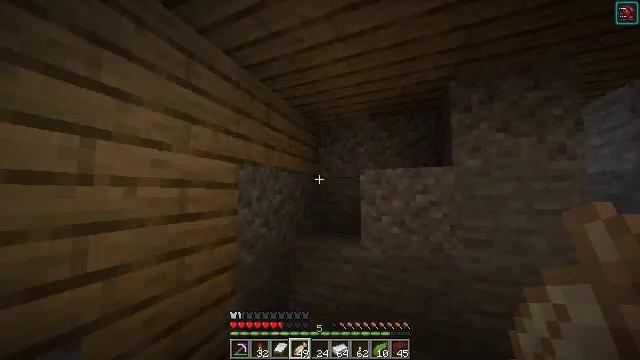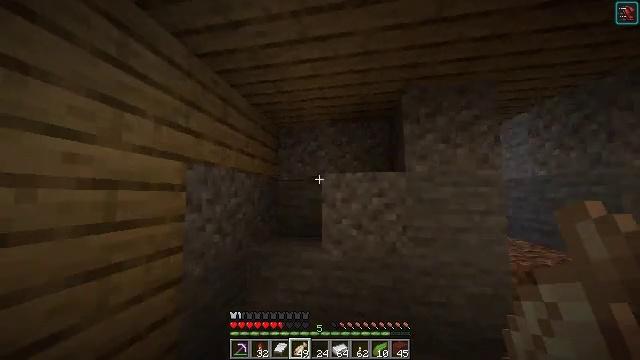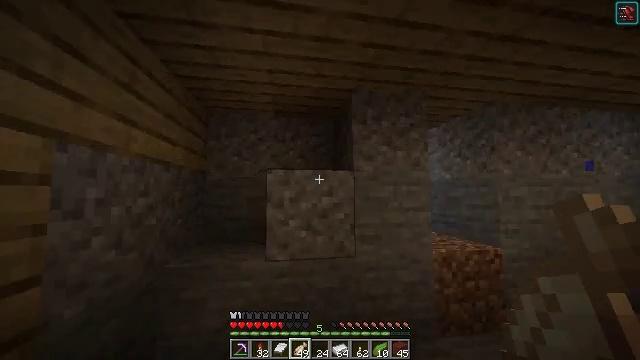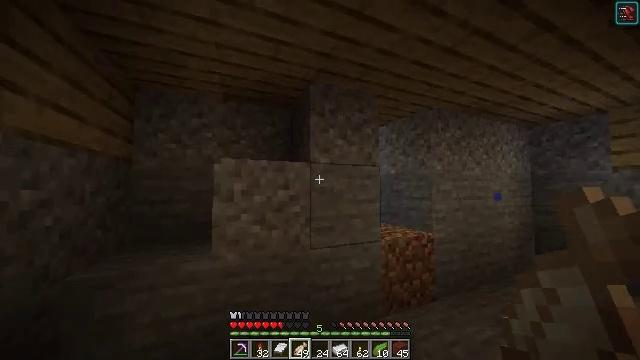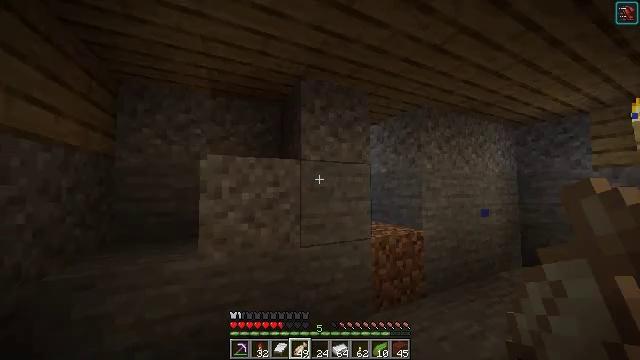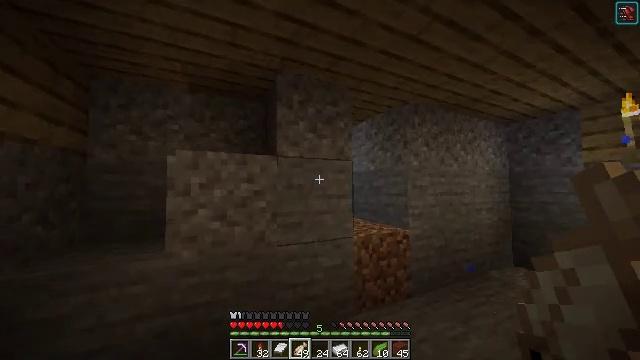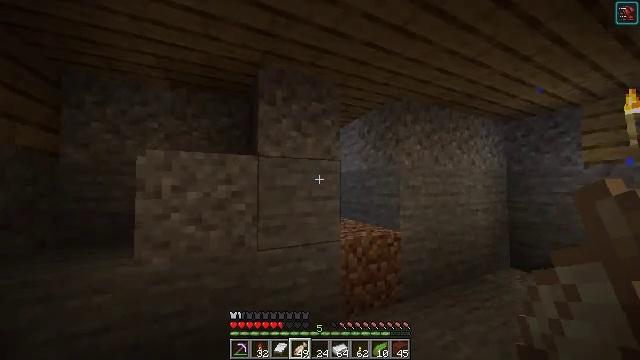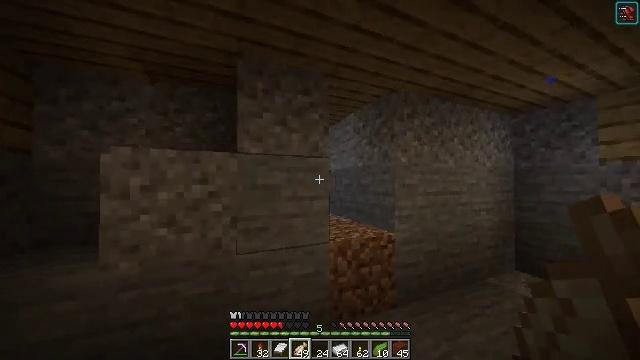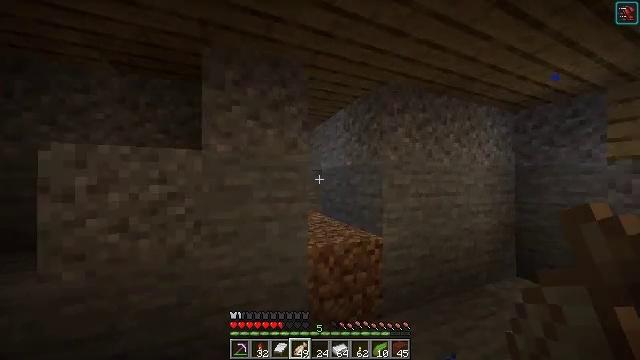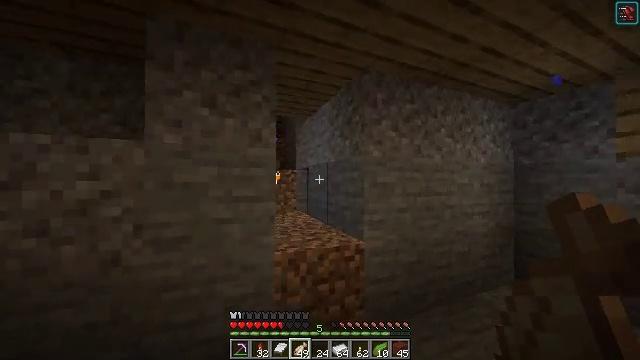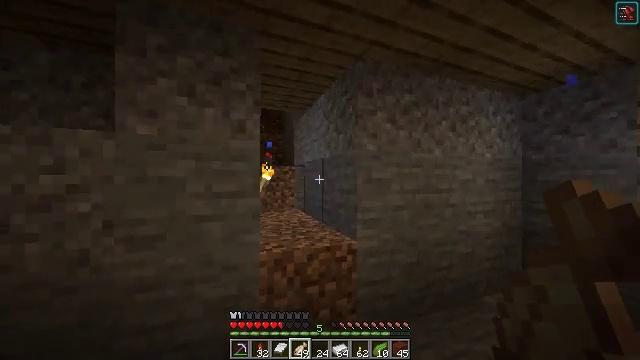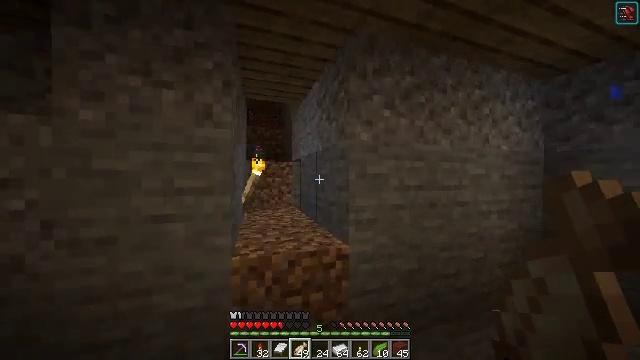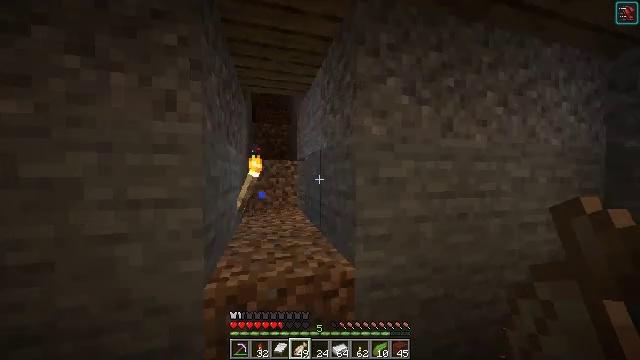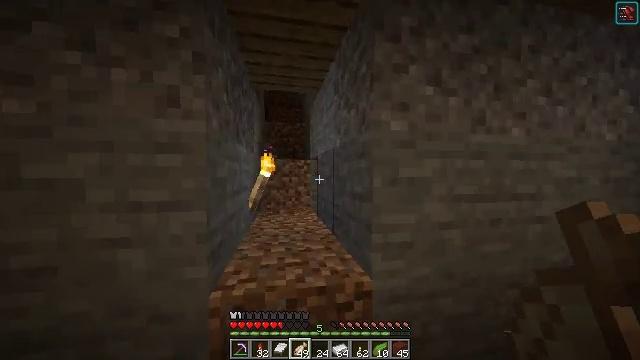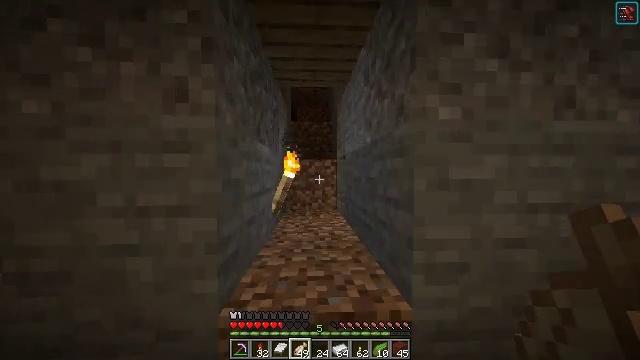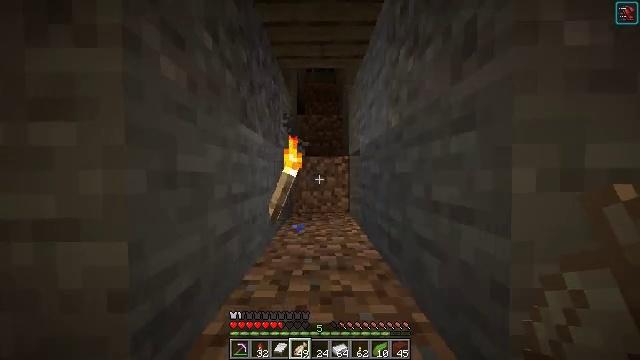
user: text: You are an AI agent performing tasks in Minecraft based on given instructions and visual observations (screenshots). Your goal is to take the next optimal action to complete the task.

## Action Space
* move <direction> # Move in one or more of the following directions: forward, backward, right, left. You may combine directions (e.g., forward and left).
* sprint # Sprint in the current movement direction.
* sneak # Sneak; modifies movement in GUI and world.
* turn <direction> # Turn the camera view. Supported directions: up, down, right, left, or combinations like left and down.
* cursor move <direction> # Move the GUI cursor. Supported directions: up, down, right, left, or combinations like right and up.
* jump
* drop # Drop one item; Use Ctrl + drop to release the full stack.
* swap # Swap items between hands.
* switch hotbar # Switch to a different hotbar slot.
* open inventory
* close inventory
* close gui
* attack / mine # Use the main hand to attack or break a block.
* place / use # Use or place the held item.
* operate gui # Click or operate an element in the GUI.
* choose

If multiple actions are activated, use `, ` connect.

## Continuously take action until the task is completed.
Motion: motion action
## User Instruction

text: Craft iron nugget in the crafting table.
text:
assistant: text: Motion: move forward, turn right
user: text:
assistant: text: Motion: turn right
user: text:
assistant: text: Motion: move right, turn right and down
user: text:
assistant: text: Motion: move right, turn right
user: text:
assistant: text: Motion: move forward and move right
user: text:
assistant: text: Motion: move forward and move right
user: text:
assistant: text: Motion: move forward and move right, turn left and down
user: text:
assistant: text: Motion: move forward and move right
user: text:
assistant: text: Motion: move forward and move right
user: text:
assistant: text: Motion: move forward and move right, turn left
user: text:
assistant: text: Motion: move forward, turn left
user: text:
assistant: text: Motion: move forward, turn left
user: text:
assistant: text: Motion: move forward, turn left
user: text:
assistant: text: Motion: move forward, turn left
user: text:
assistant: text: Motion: move forward, turn left
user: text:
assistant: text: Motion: move forward, turn left
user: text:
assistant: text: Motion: move forward, turn left, jump
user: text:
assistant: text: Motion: move forward, jump
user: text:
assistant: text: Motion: move forward, turn right, jump
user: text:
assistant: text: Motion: move forward, turn right, jump
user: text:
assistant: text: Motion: move forward
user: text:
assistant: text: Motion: move forward
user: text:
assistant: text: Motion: move forward
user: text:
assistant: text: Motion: move forward
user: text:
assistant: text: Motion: move forward
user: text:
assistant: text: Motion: move forward
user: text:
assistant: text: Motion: move forward
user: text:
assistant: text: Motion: move forward
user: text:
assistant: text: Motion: move forward
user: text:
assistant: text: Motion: move forward